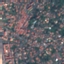
Land use / land cover class: Residential